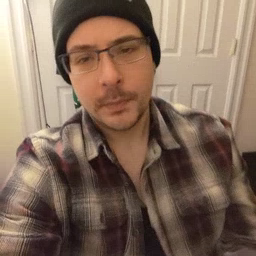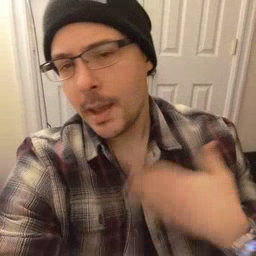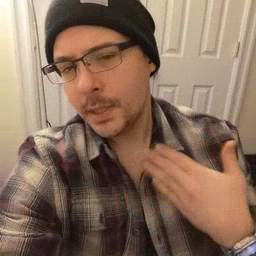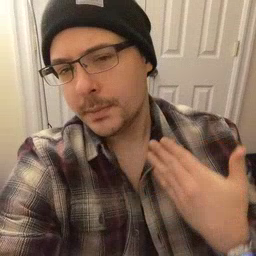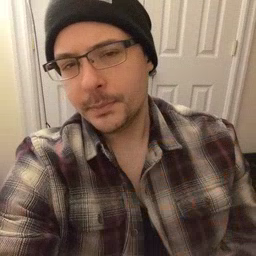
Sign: happy